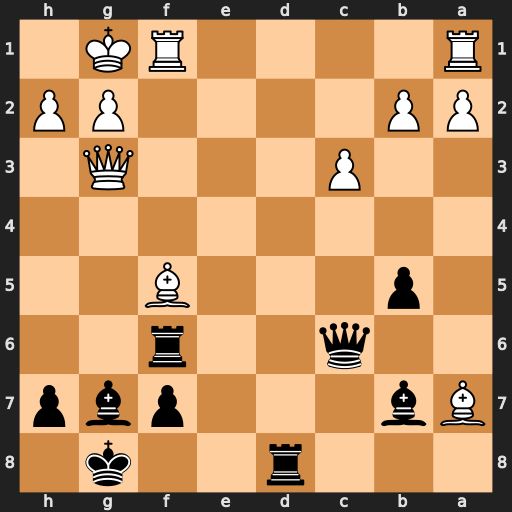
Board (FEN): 3r2k1/Bb3pbp/2q2r2/1p3B2/8/2P3Q1/PP4PP/R4RK1
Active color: b
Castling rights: -
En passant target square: -
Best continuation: Rd2 Rf2 Rxf2 Bxf2 Rxf5